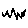
Label: zigzag